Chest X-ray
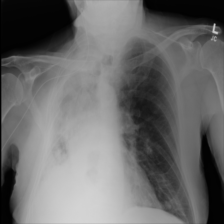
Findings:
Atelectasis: negative
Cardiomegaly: negative
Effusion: negative
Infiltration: negative
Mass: negative
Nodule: negative
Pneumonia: negative
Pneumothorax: negative
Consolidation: negative
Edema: negative
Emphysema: negative
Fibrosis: negative
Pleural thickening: negative
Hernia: negative